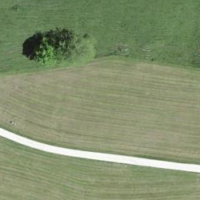
EUNIS habitat code: 24
Species observed at this site:
Plantago media